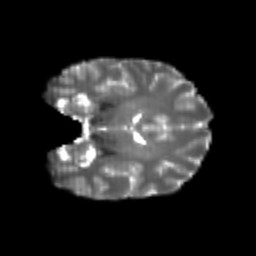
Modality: T2w
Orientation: coronal
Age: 21
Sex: female
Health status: healthy
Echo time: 0.074 s